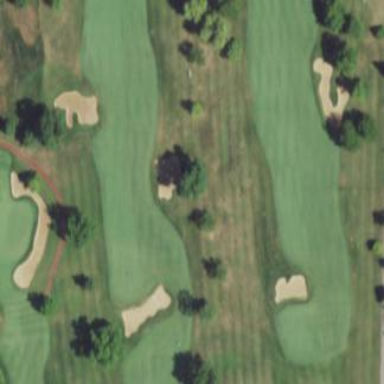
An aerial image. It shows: Well-maintained grassy area designated as golf fairway. It is part of golf sport facility.